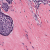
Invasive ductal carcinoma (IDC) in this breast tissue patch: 1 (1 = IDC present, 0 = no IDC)